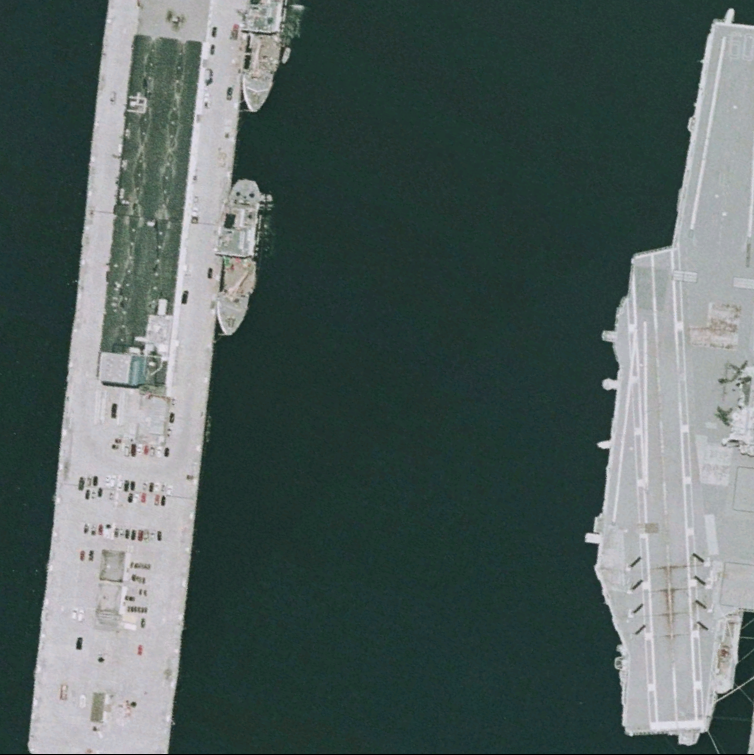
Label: aircraft_carrier